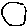
Label: circle